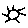
Label: sun